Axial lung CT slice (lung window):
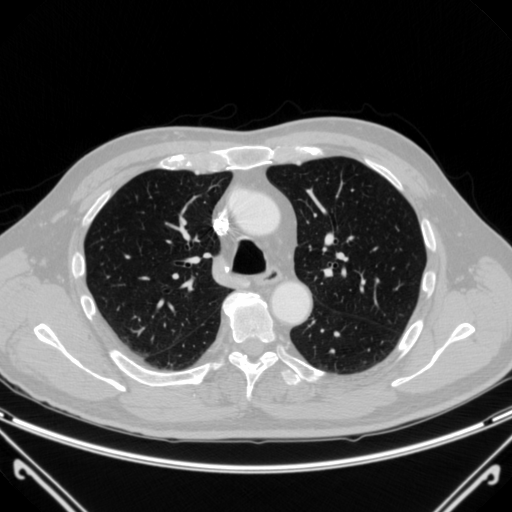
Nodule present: no